I will show an image sequence of human cooking. I have annotated the images with numbered circles. Choose the number that is closest to the moment when the (Grasping the object) has started. You are a five-time world champion in this game. Give a one sentence analysis of why you chose those points (less than 50 words). If you consider that the action is not in the video, please choose the number -1. Provide your answer at the end in a json file of this format: {"points": []}
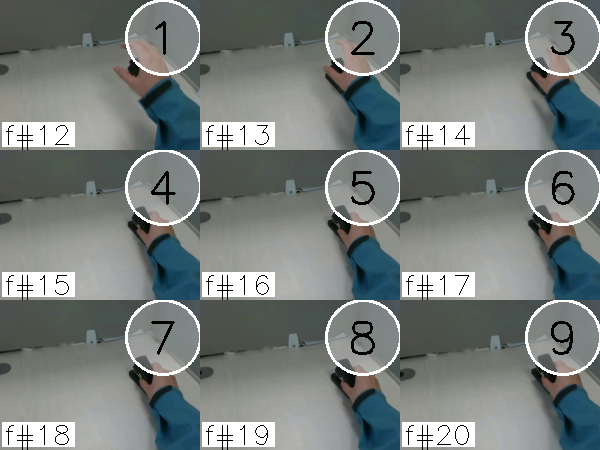
Frame 5 shows the clearest moment of hand-object contact.
{"points": [5]}